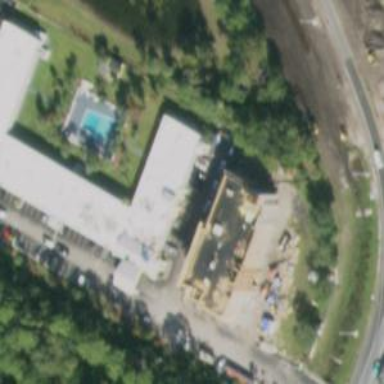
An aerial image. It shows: Hotel building.